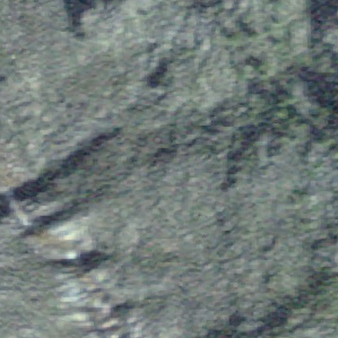
Label: other